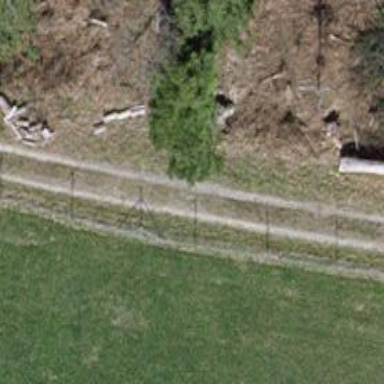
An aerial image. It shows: Track with compacted grade3 surface.